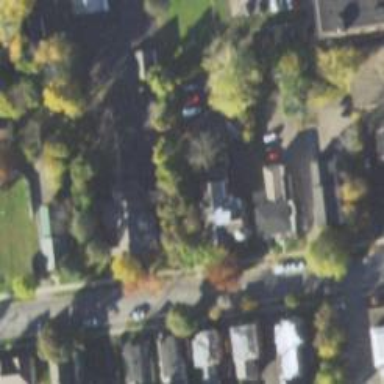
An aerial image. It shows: Clinic.